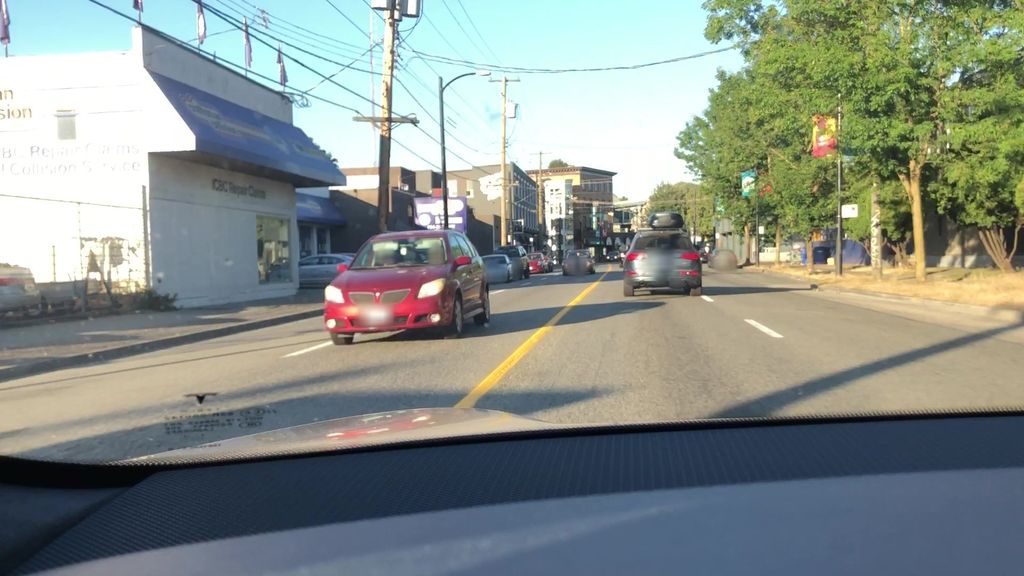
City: vancouver